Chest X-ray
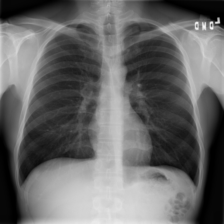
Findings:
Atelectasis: negative
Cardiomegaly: negative
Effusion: negative
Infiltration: negative
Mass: negative
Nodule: negative
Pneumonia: negative
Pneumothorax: negative
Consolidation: negative
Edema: negative
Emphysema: negative
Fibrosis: negative
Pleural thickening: negative
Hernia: negative